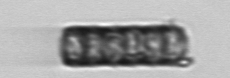
Label: Paralia_sulcata